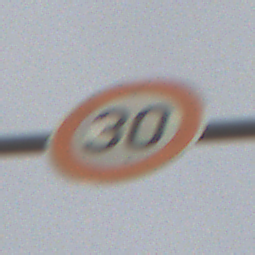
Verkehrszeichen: Geschwindigkeit30
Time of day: MorningAfternoon
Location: Outdoor (Nature)
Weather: PartlyCloudy
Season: Winter
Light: Natural